Aerial crown-view tile of a tropical tree (Barro Colorado Island, Panama), acquired 20240716:
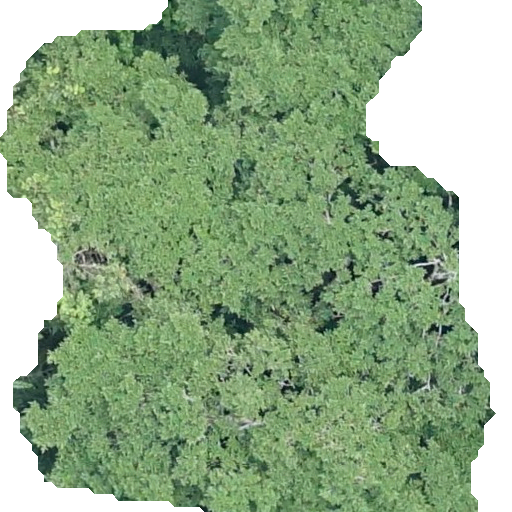
Species: Ficus insipida
GBIF accepted scientific name: Ficus insipida
Crown area: 393.486 m²